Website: apple
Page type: payment
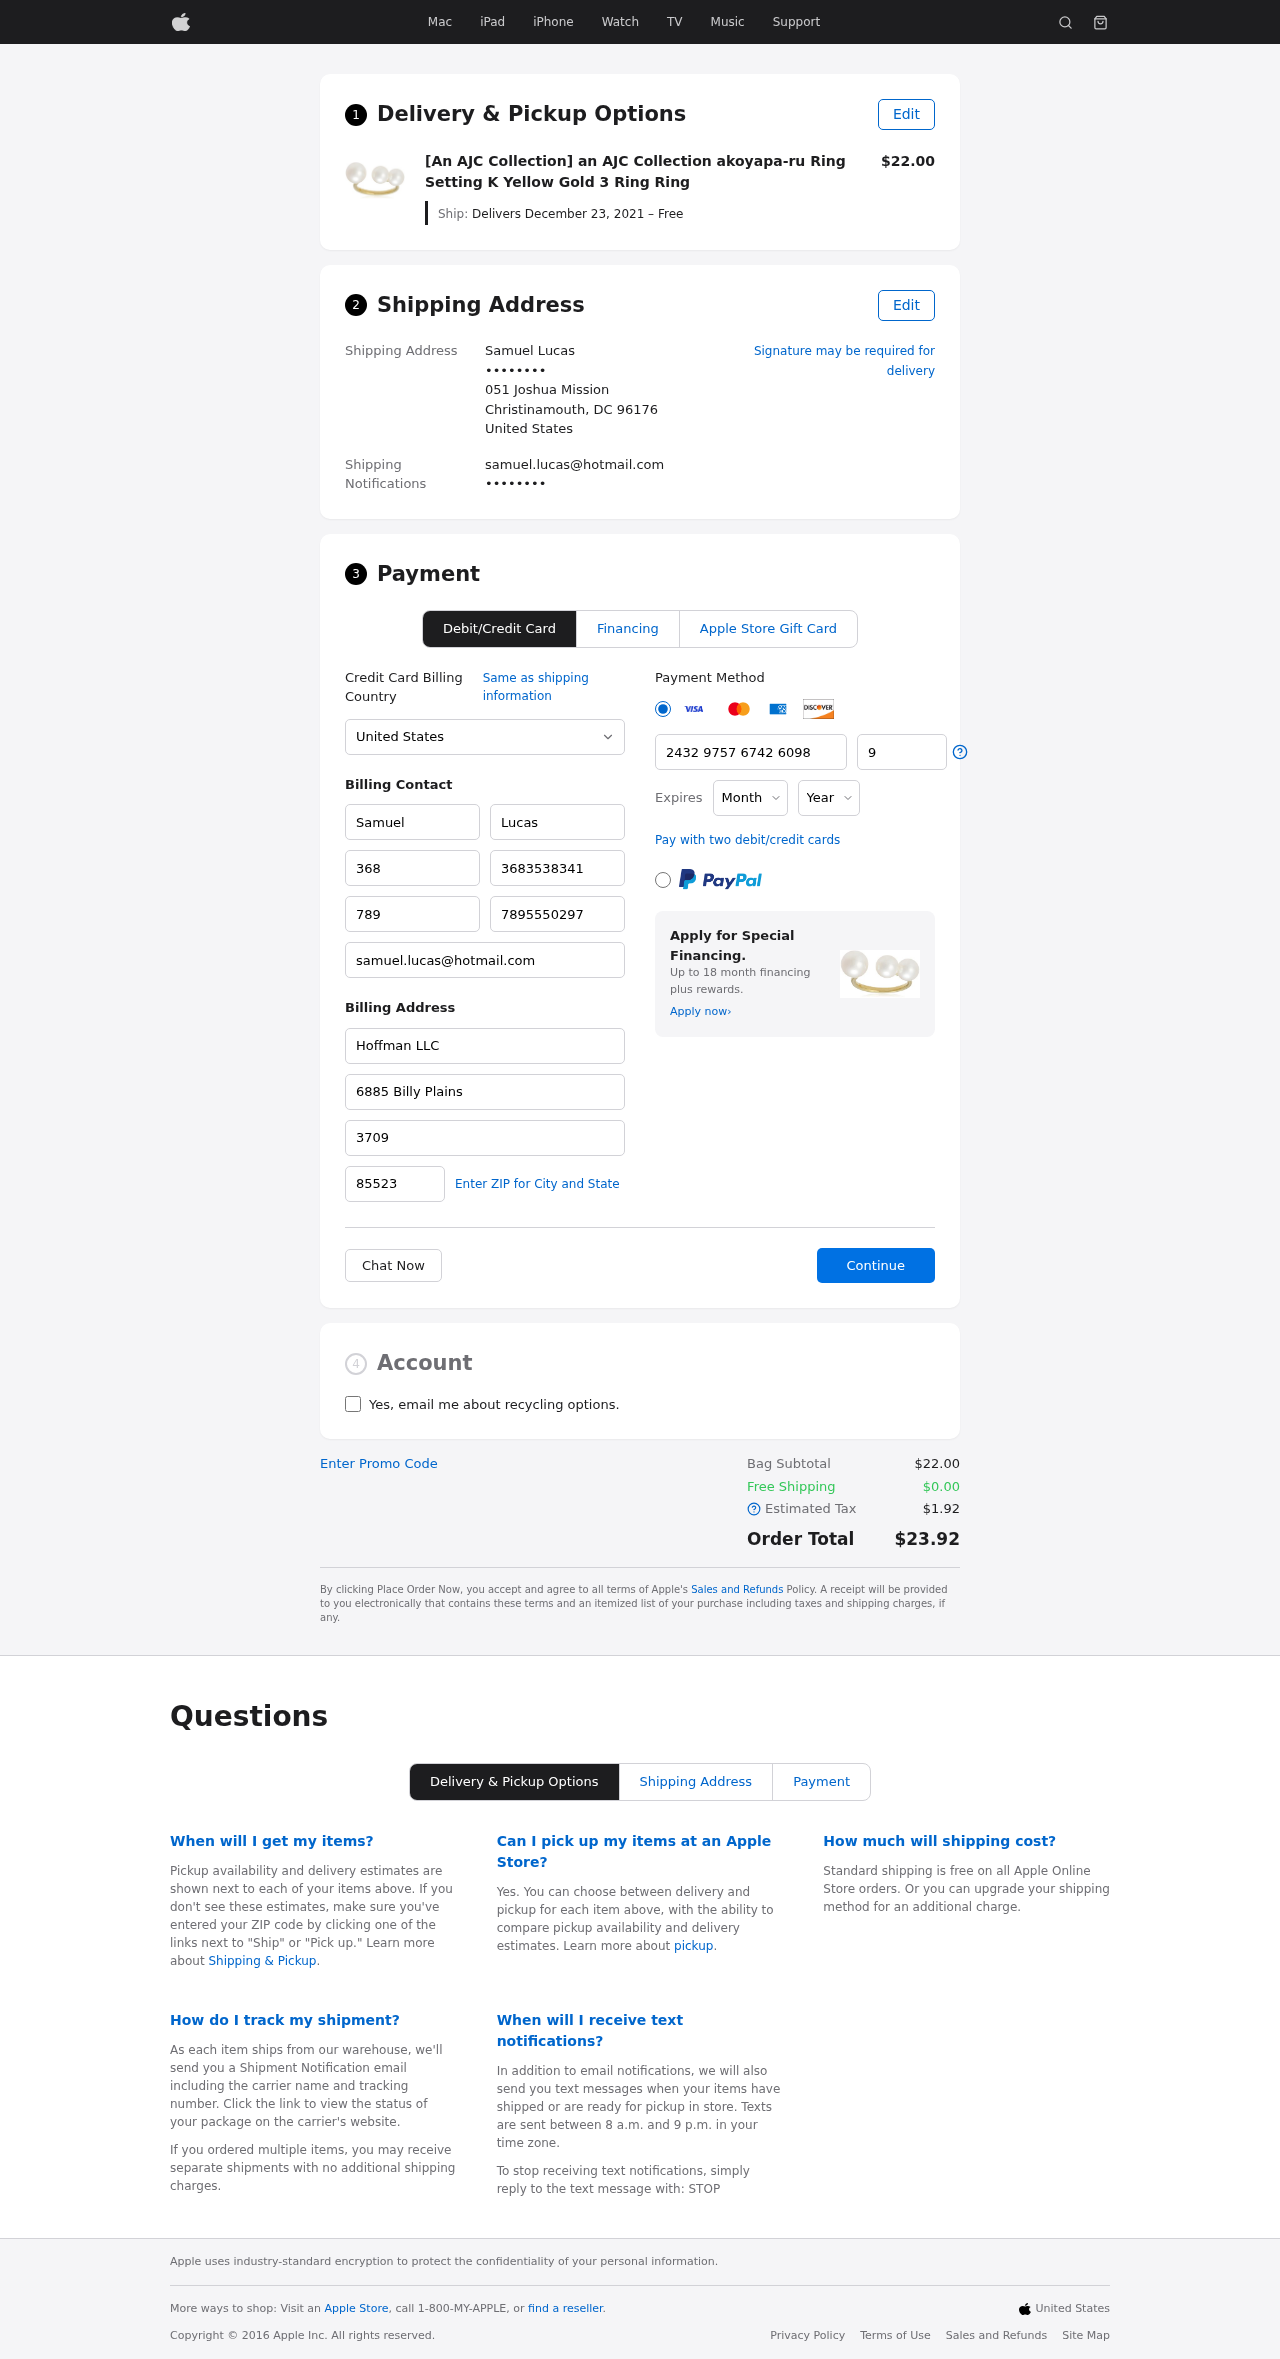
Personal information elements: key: PII_CARD_CVV
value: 997
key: PII_CARD_EXPIRY_MONTH
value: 12
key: PII_CARD_EXPIRY_YEAR
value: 28
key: PII_CARD_NUMBER
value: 2432 9757 6742 6098
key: PII_CITY_STATE_ZIP
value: Christinamouth, DC 96176
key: PII_COMPANY
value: Hoffman LLC
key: PII_COUNTRY
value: United States
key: PII_EMAIL
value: samuel.lucas@hotmail.com
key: PII_EMAIL2
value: samuel.lucas@hotmail.com
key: PII_FIRSTNAME
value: Samuel
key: PII_FULLNAME
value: Samuel Lucas
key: PII_LASTNAME
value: Lucas
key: PII_PHONE3
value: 3683538341
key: PII_PHONE_ALT
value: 7895550297
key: PII_PHONE_ALT_AREA
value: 789
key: PII_PHONE_AREA
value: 368
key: PII_POSTCODE2
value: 85523
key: PII_SECURITY_CODE
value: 3709
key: PII_STREET
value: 051 Joshua Mission
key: PII_STREET2
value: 6885 Billy Plains
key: PII_PHONE
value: ••••••••
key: PII_PHONE2
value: ••••••••
Product elements: key: PRODUCT1_NAME
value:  [An AJC Collection] an AJC Collection akoyapa-ru Ring Setting K Yellow Gold 3 Ring Ring
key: PRODUCT1_PRICE
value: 22
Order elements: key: ORDER_DELIVERY_DATE
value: Delivers December 23, 2021 – Free
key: ORDER_SUBTOTAL
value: $22.00
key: ORDER_SHIPPING_COST
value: $0.00
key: ORDER_TAX
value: $1.92
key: ORDER_TOTAL
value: $23.92